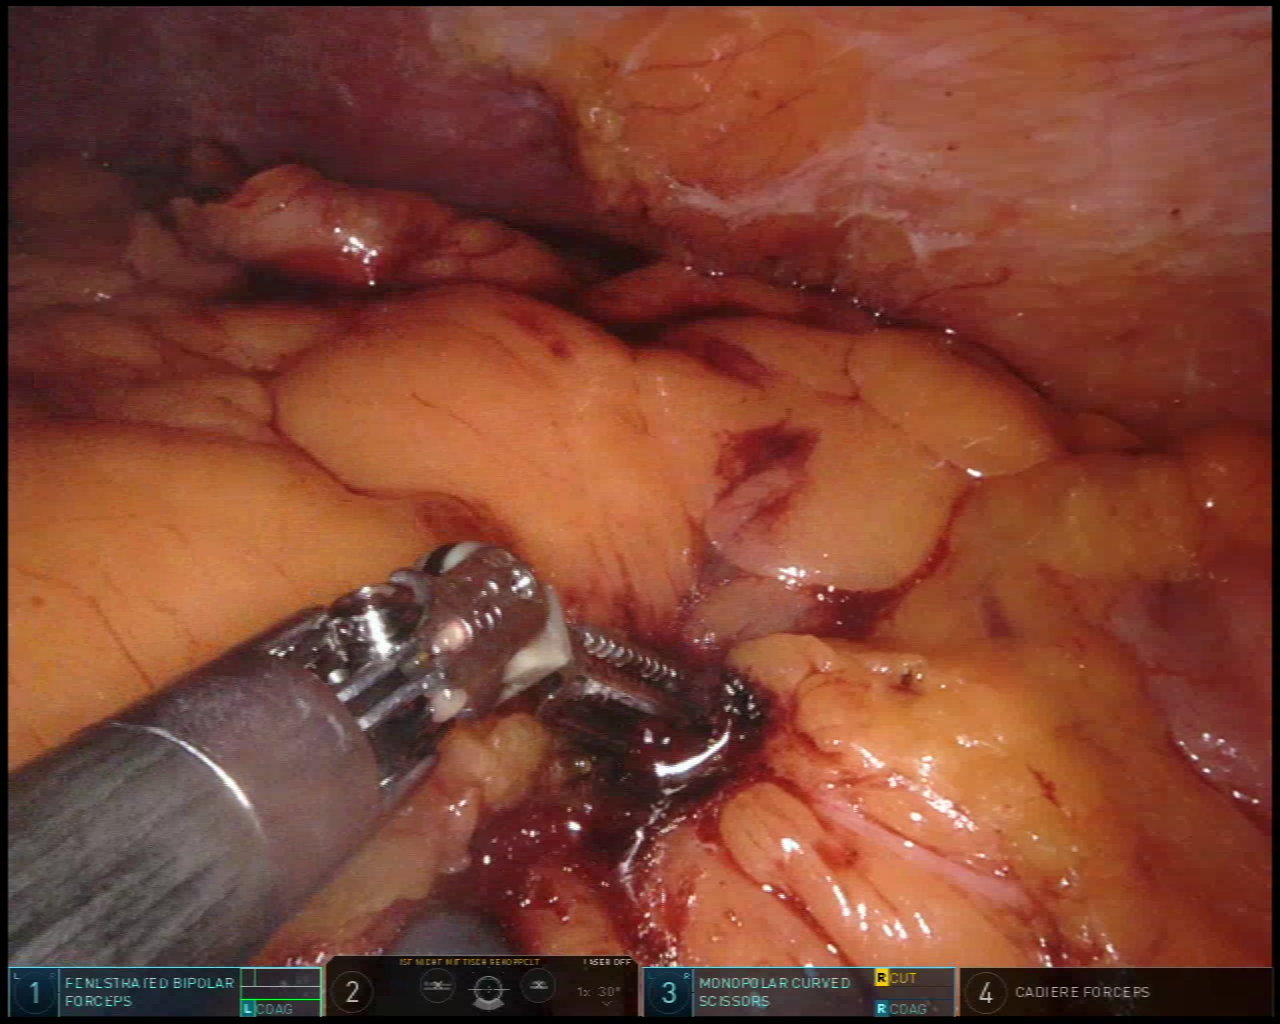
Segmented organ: abdominal_wall
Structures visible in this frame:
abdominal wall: yes
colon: yes
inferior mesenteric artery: no
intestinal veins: no
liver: no
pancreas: no
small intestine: no
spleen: no
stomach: no
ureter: no
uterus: no
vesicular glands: no